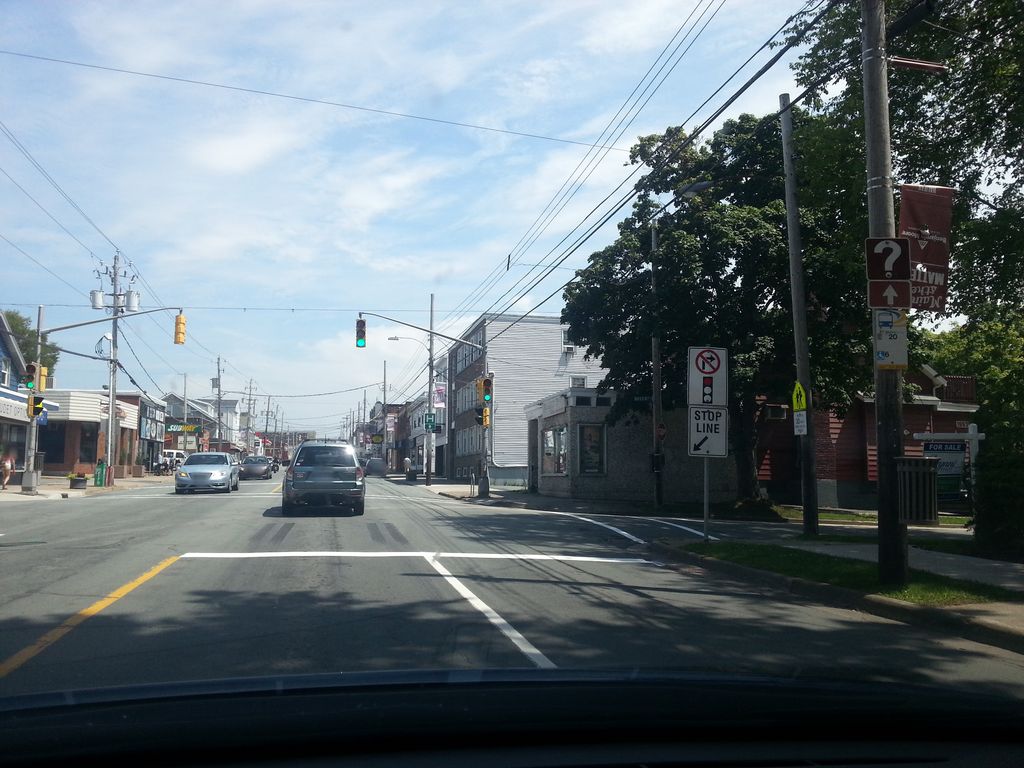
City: halifax